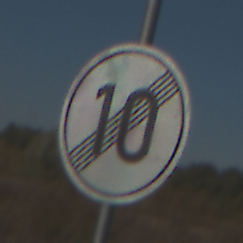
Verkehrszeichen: EndeGeschwindigkeit10
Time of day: MorningAfternoon
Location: Outdoor (Nature)
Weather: Clear
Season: Autumn
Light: Natural